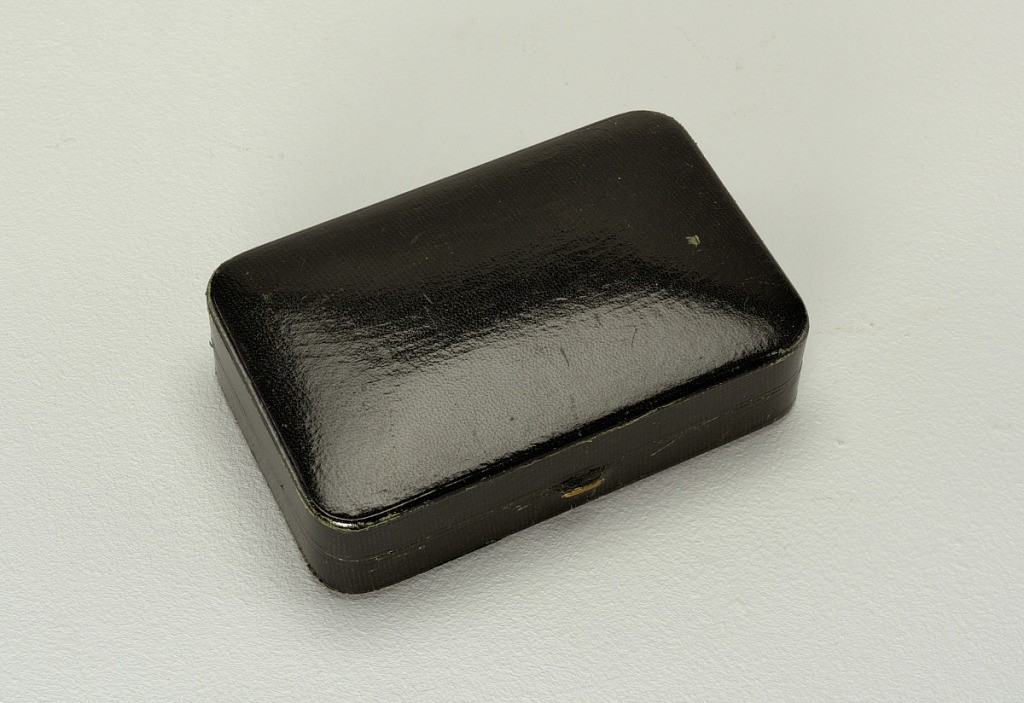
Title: Case
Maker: Tiffany & Company, American, established 1853
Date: ca. 1880
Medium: Gold, diamonds
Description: Box for lorgnon in form of snakes; those in handle compose initials "S.D.B." Eyes are made of diamonds.  Dark green leather exterior, ivory fabric interior with incision on lid reading "Tiffany + Co / New York / Paris / London."